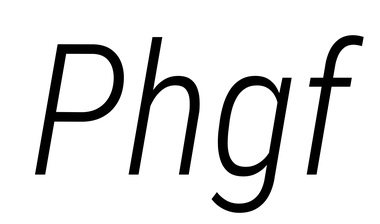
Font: Roboto-Italic_Condensed_Light_Italic